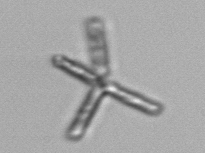
Label: Thalassionema